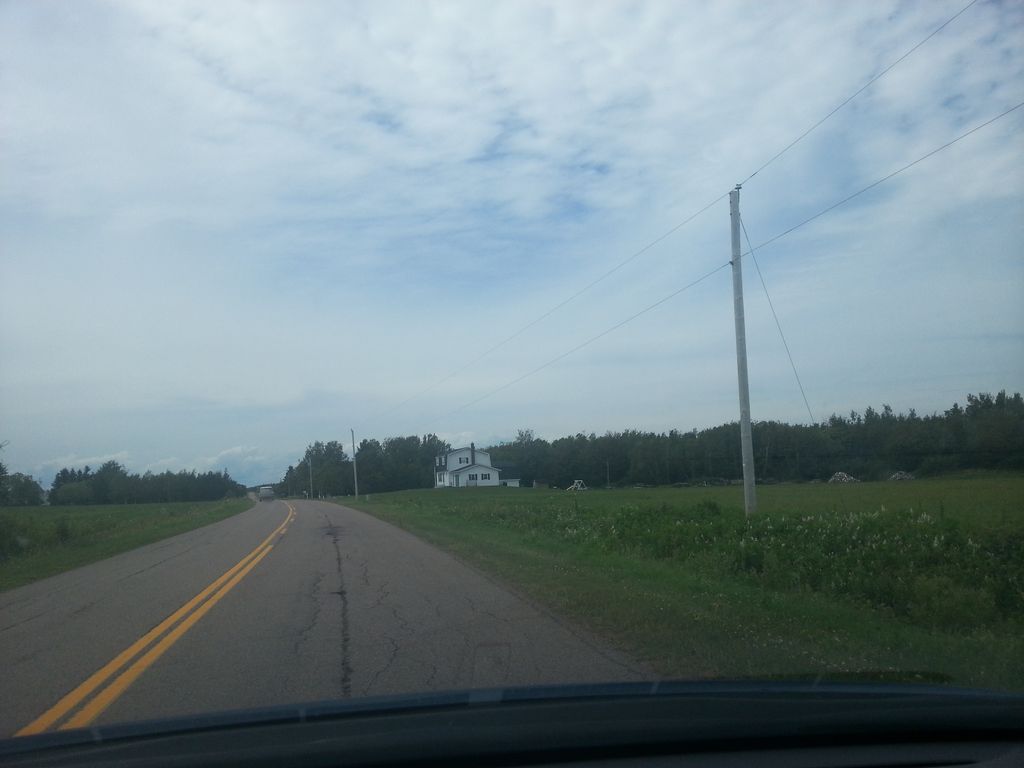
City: charlottetown